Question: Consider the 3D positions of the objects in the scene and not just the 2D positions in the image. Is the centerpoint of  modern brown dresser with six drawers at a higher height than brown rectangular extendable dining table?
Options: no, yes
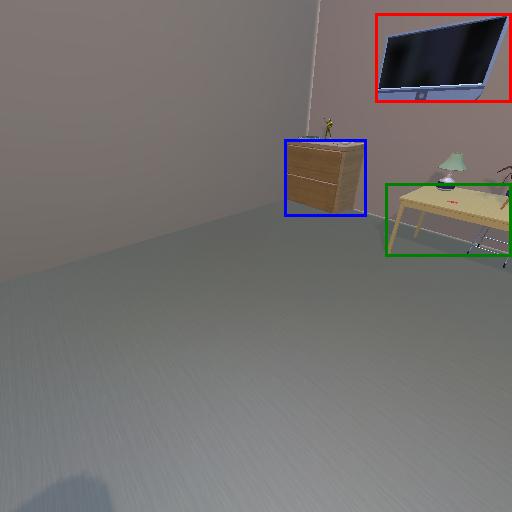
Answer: no